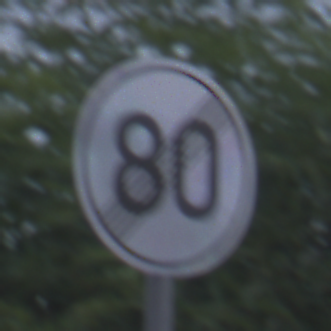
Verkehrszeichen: EndeGeschwindigkeit80
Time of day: SunriseSunset
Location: Outdoor (Urban)
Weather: PartlyCloudy
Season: NotSpecified
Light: Natural